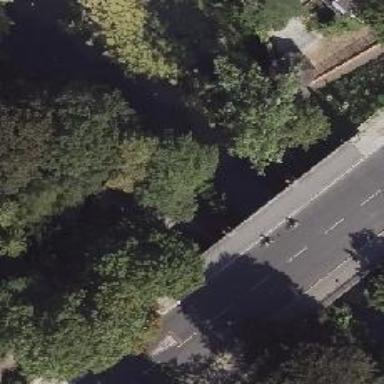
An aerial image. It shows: Compacted footway.